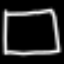
Label: square